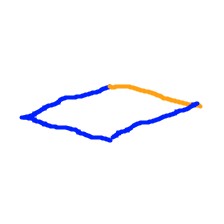
Shape: rhombus